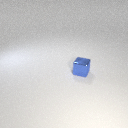
small blue metal cube